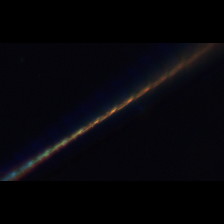
Taxon: Psuedo-nitzschia
Group: Diatoms